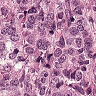
Metastatic tissue present: yes